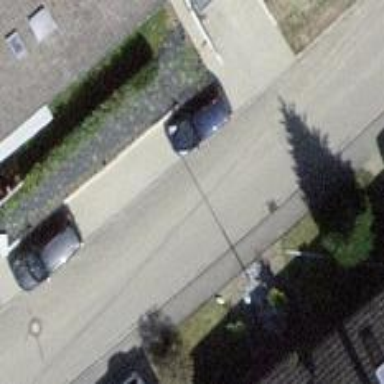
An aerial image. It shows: Smooth asphalt road in residential area.